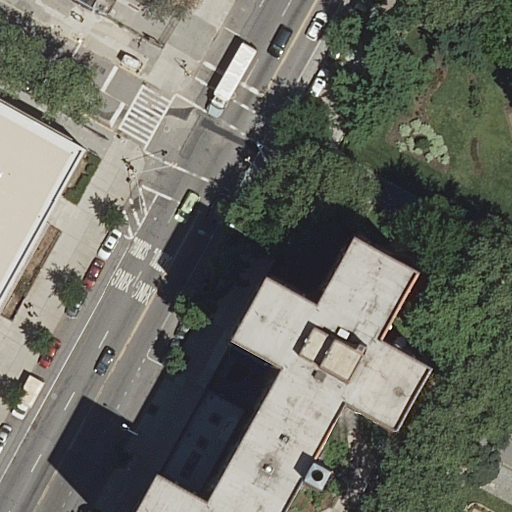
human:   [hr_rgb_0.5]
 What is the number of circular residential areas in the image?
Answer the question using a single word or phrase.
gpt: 0

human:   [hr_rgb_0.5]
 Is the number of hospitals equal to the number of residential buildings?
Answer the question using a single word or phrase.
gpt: no

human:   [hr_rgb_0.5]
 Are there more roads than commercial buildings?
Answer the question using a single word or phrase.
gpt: yes

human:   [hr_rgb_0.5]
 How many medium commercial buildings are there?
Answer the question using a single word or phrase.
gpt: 0

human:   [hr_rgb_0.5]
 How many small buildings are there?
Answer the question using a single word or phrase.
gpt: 1

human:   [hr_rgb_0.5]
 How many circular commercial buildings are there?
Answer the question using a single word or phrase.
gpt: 0

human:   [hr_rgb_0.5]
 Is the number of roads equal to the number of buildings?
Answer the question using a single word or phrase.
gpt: no

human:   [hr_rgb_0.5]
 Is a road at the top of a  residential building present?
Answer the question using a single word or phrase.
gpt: yes

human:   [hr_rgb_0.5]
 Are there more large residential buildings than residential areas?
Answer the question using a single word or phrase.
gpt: no

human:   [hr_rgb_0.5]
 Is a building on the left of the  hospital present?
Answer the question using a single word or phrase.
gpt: no

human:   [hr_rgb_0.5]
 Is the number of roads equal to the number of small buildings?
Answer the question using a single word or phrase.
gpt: no

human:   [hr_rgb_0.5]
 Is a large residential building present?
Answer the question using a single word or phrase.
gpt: yes

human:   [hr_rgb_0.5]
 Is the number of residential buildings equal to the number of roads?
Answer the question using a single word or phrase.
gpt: yes

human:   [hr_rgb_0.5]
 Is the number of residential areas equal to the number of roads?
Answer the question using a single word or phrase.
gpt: no

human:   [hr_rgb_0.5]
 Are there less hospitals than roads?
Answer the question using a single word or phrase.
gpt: yes

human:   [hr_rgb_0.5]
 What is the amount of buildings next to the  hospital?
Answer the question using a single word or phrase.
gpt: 3

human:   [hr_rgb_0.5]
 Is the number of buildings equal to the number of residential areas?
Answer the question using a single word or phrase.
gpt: no

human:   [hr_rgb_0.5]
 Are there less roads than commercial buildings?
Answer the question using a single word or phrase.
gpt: no

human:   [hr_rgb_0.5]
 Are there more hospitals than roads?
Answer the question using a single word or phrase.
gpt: no

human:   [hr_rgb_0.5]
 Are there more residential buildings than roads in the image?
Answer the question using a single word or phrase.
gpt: no

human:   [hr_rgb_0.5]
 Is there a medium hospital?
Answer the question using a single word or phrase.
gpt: no

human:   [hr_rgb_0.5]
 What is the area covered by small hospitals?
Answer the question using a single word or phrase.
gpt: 0m2

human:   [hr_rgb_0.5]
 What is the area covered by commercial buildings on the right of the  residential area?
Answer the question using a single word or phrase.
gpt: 0m2

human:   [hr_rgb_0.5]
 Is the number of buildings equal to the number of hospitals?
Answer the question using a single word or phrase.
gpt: no

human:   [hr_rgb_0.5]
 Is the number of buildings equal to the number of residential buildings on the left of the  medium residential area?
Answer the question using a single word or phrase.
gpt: no

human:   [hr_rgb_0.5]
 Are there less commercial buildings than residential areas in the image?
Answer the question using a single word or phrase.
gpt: yes

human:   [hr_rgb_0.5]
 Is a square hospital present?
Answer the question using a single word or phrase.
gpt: no

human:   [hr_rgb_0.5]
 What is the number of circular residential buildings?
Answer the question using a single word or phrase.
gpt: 0

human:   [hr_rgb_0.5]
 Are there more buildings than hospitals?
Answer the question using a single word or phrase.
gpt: yes

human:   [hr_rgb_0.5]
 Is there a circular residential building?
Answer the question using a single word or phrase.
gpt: no

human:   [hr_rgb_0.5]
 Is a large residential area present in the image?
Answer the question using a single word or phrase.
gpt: no

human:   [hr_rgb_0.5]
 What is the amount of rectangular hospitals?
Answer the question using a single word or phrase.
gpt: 1

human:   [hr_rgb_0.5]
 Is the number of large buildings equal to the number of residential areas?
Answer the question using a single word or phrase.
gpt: yes

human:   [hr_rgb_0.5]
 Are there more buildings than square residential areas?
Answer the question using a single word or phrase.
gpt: yes

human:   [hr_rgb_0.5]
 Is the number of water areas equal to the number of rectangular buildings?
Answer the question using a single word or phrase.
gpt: no

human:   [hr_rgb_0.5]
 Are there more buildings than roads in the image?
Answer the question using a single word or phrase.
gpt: yes

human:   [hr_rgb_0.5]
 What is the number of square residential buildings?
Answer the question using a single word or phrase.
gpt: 0